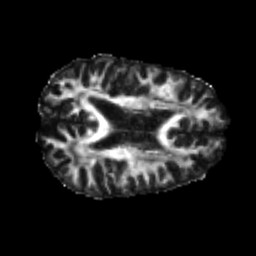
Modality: FA
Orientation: axial
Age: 26
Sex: male
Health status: healthy
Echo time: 0.074 s